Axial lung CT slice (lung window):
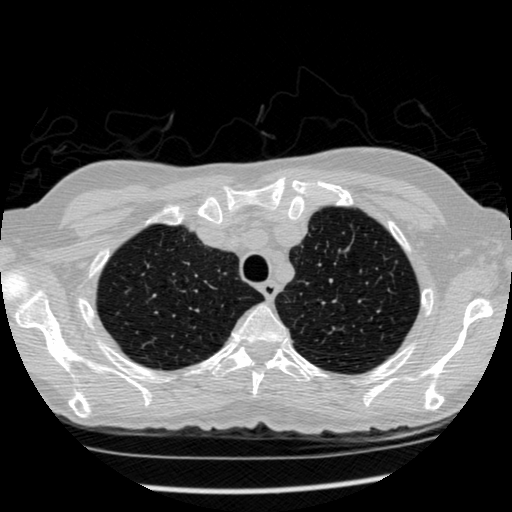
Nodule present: no